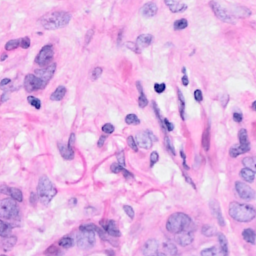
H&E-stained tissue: Breast